高一 · 立体几何学
如图 2-2-24, 在长方体 $A B C D-A_{1} B_{1} C_{1} D_{1}$ 中, $E, F$ 分别是棱 $A A_{1}$ 和 $B B_{1}$ 的中点, 过 $E F$ 的平面 $E F G H$ 分别交 $B C$ 和 $A D$ 于 $G, H$, 则 $G H$ 与 $A B$ 的位置关系是( )

图 2-2-24
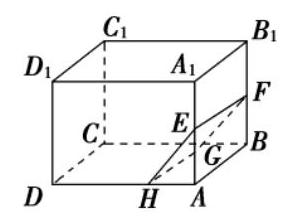
A. 平行
B. 相交
C. 异面
D. 平行或异面
答案: A
解析: 方体性质知: $E F / /$ 平面 $A B C D$,

$\because E F \subset$ 平面 $E F G H$, 平面 $E F G H \cap$ 平面 $A B C D=G H$,

$\therefore E F / / G H$, 又 $\because E F / / A B, \therefore G H / / A B, \therefore$ 选 A.